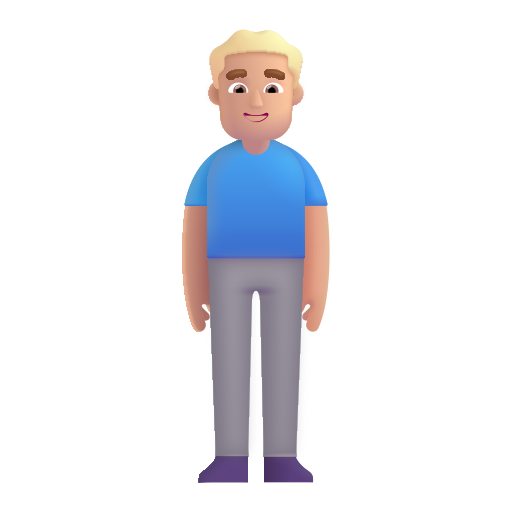
man standing color  light